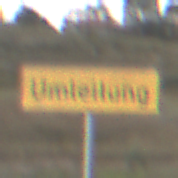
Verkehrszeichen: Umleitungsankuendigung
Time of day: SunriseSunset
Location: Outdoor (RoadRail)
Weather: PartlyCloudy
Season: NotSpecified
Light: Natural